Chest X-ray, PA view. Patient: 8 years old, sex M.
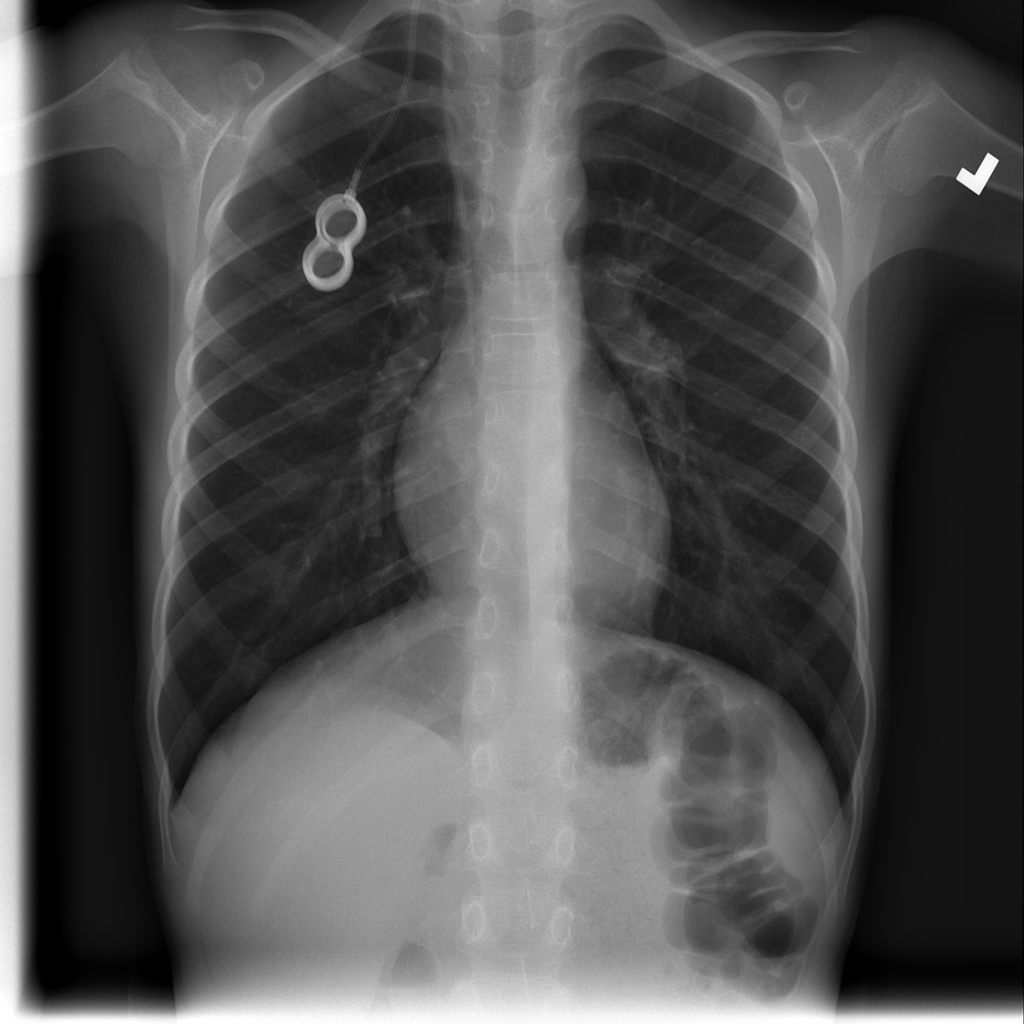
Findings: No Finding